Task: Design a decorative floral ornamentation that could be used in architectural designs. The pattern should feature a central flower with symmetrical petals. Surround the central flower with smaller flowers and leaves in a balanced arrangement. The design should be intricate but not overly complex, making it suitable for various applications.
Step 1369:
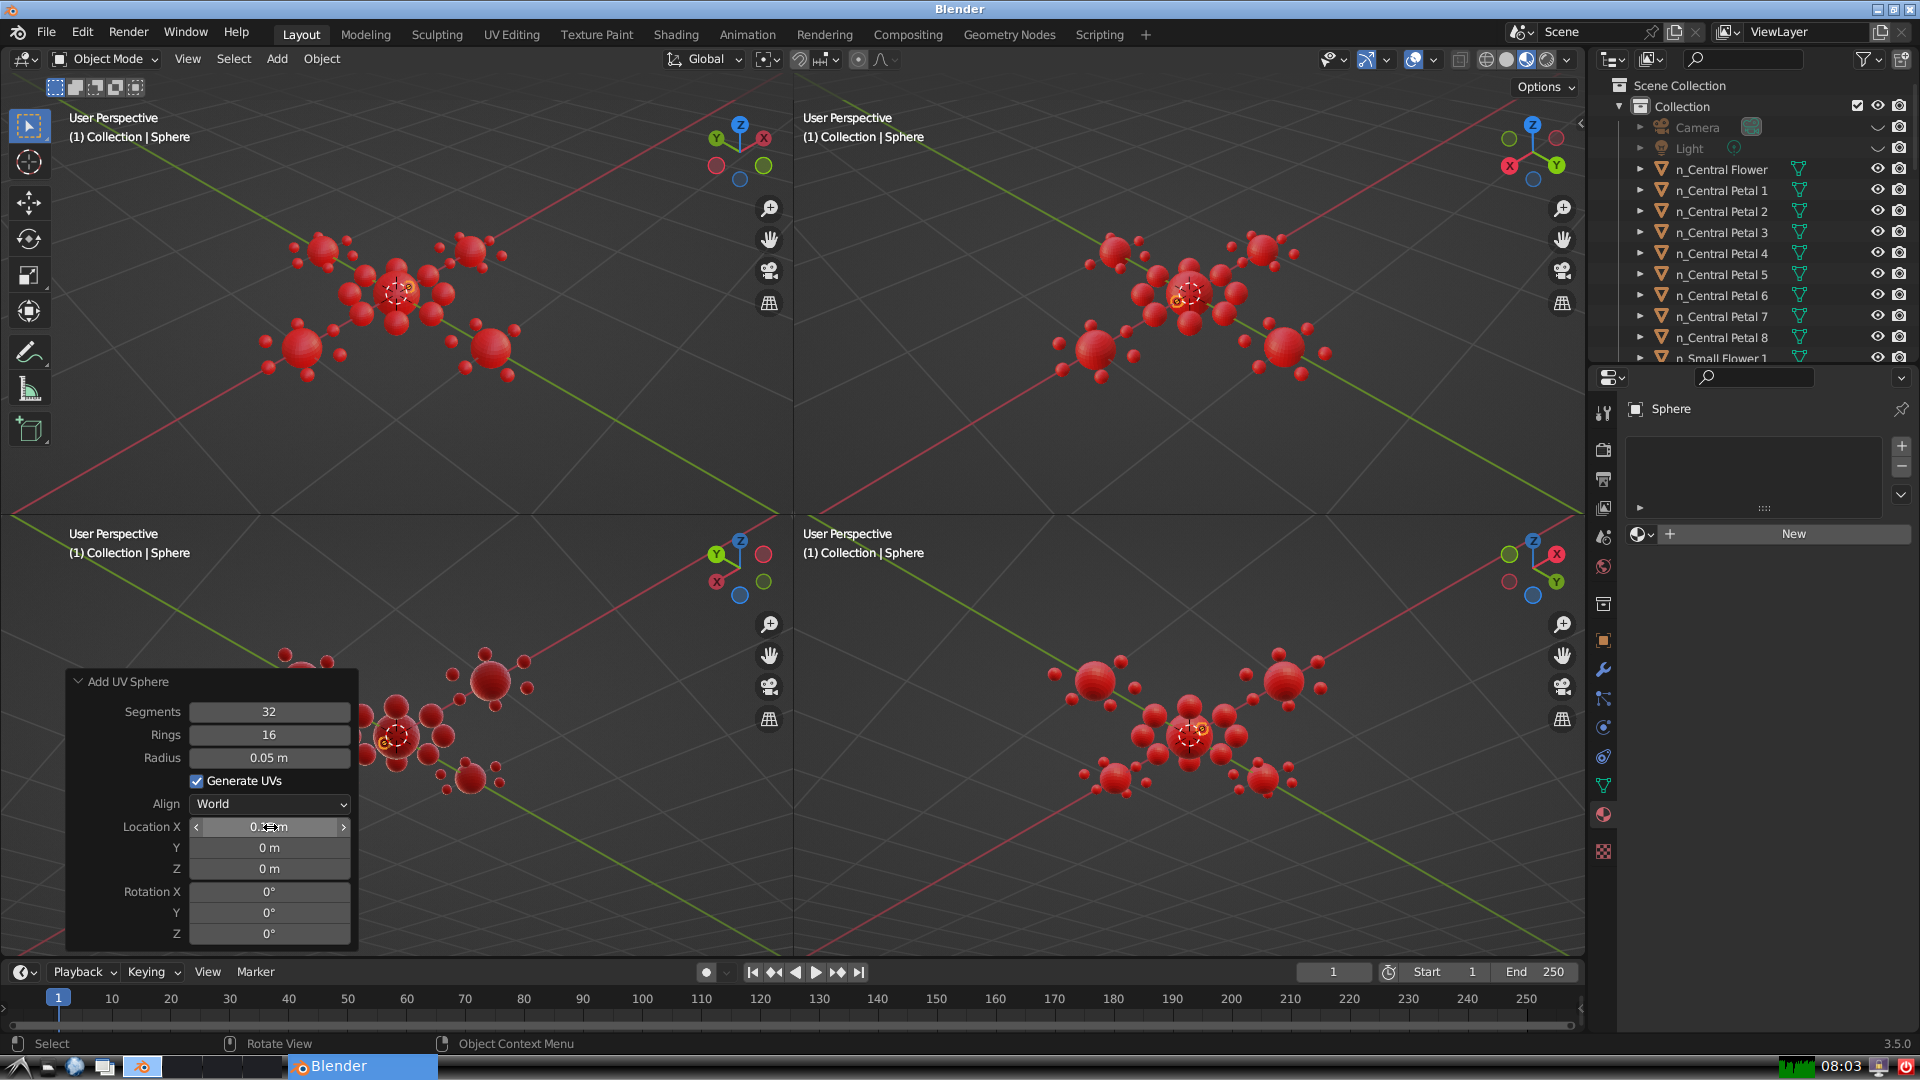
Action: {"mouse_move": [270, 849]}